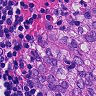
Metastatic tissue present: yes